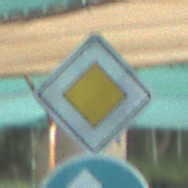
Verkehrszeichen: Vorfahrtsstrasse
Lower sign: VorgeschriebeneFahrtrichtungGeradeausOderRechts
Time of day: MorningAfternoon
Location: Roofed (Special)
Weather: PartlyCloudy
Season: NotSpecified
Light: Natural